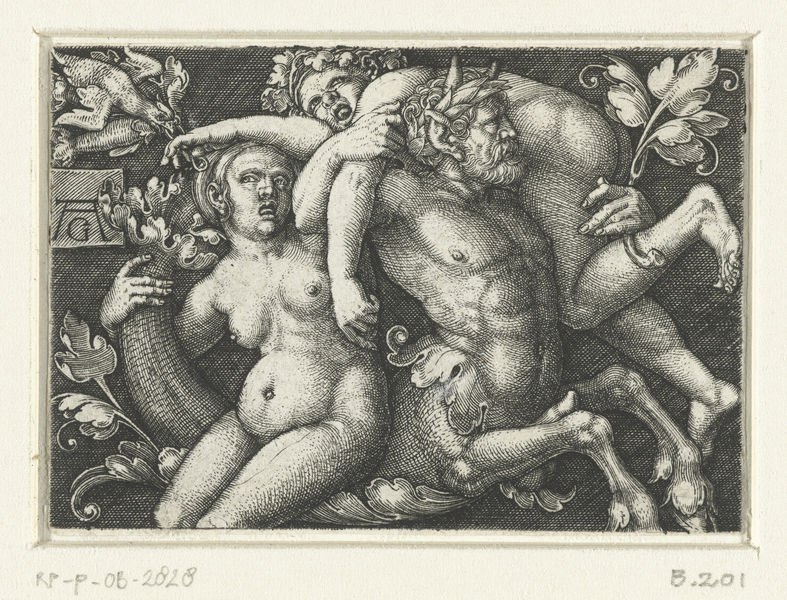
Titel: Ornament met triton en twee nereïdes
Künstler: Heinrich Aldegrever
Standort: Amsterdam
Institution: Rijksmuseum
Schlagwörter: blätter, mann, nackt, vogel, weiß, frauen, brust, frau, grau, schwarz, zeichnung, tier, taube, blatt, pflanze, kinder, pferd, huf, hufe, schwanz, grafik, graphik, bauch, druck, druckgraphik, druckgrafik, schraffur, stich, raub, bleistift, verführung, teufel, versuchung, kentaur, zentaur, fabelwesen, greif, hörner, dürer, kupferstich, centaurus, ag, titten und muskeln, günter, 2828, 5.201